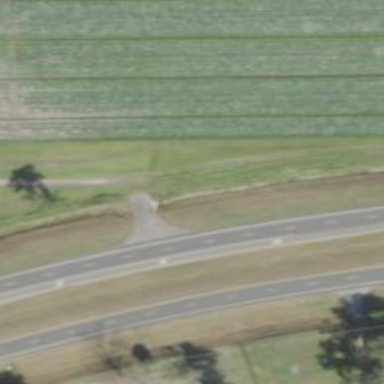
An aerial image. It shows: Abandoned road.